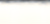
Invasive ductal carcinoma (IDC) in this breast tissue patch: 0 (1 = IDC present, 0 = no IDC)